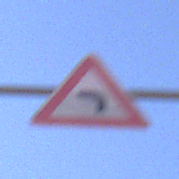
Verkehrszeichen: KurveLinks
Umgebung: Outdoor, Nature
Tageszeit: MorningAfternoon
Wetter: Clear
Licht: Natural
Jahreszeit: NotSpecified
Kontrast: HighContrast